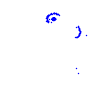
Particle: pion